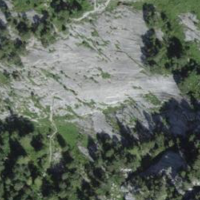
EUNIS habitat code: 48
Species observed at this site:
Troglodytes troglodytes
Erithacus rubecula
Aquila chrysaetos
Fringilla coelebs
Pyrrhocorax graculus
Falco tinnunculus